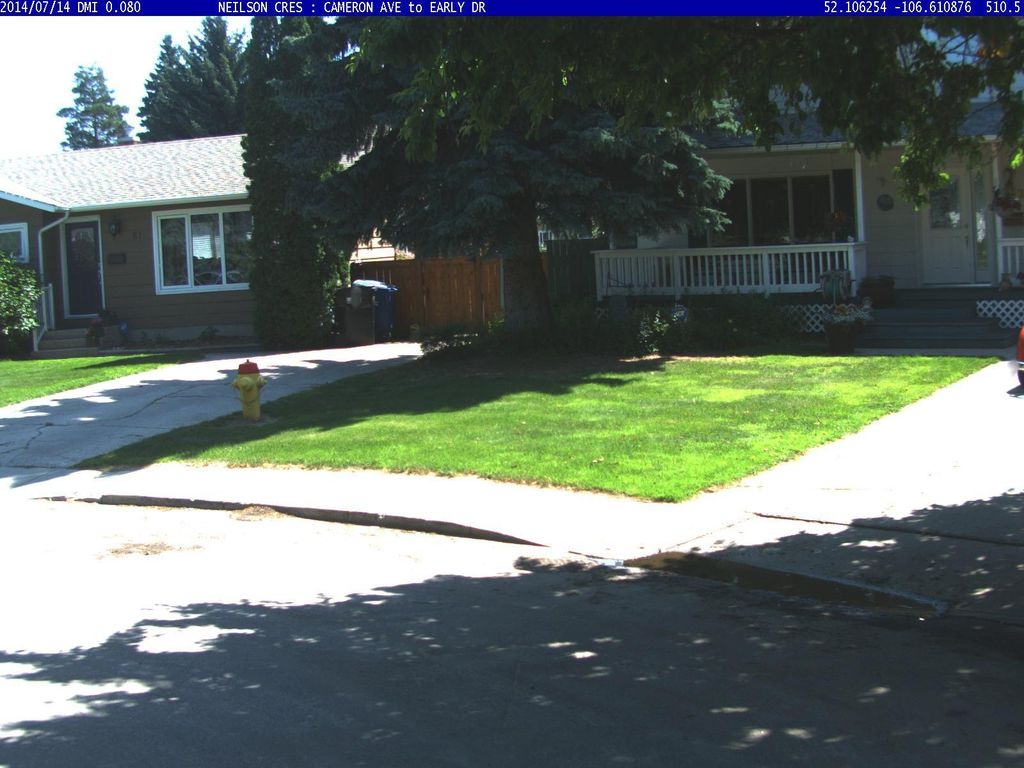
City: saskatoon